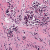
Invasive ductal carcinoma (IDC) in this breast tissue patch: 1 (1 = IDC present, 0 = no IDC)